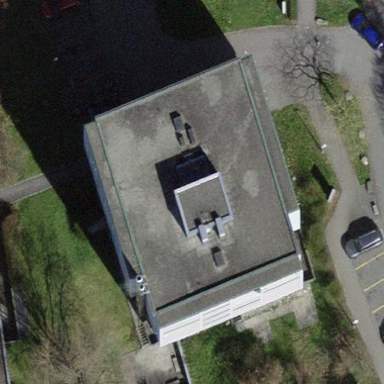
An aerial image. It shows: Apartment building with flat roof.